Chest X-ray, AP view. Patient: 58 years old, sex F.
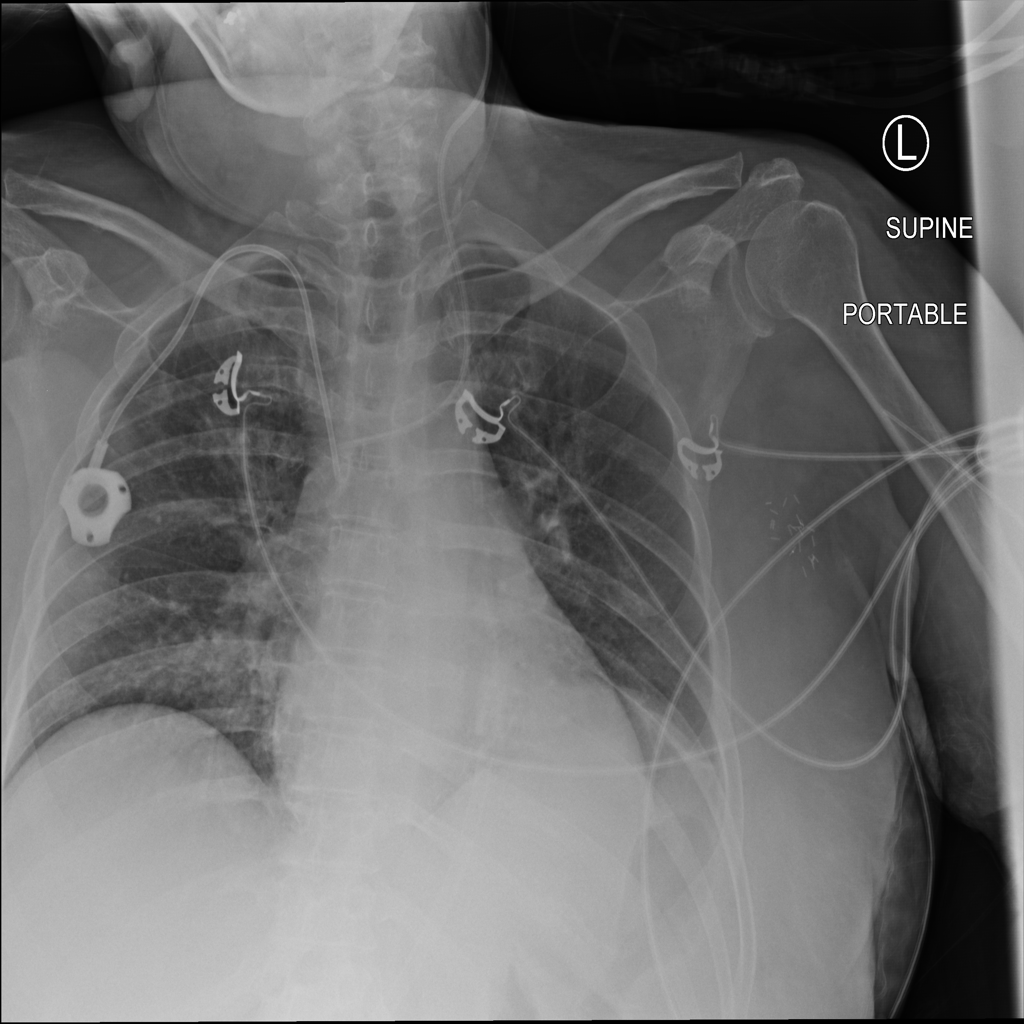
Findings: No Finding